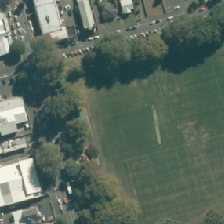
Land cover: urban_parkland